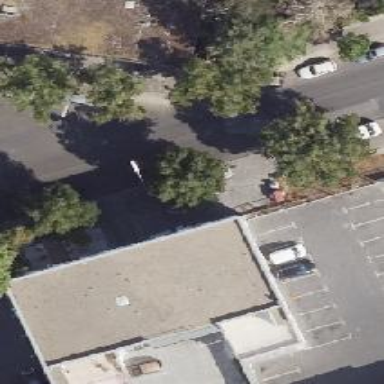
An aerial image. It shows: Broadleaved deciduous tree with parking obstacle nearby.